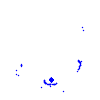
Particle: electron